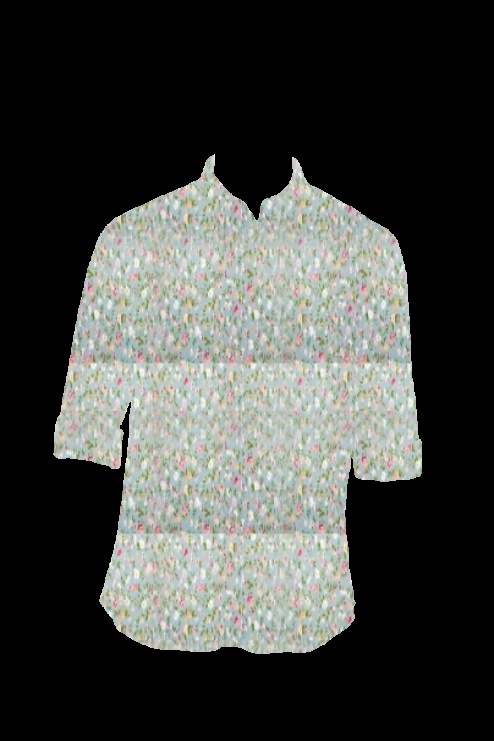
multi sparkle tee